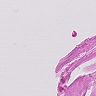
Metastatic tissue present: no